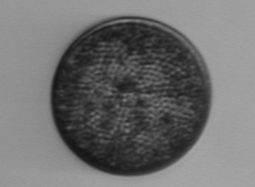
Label: Coscinodiscus